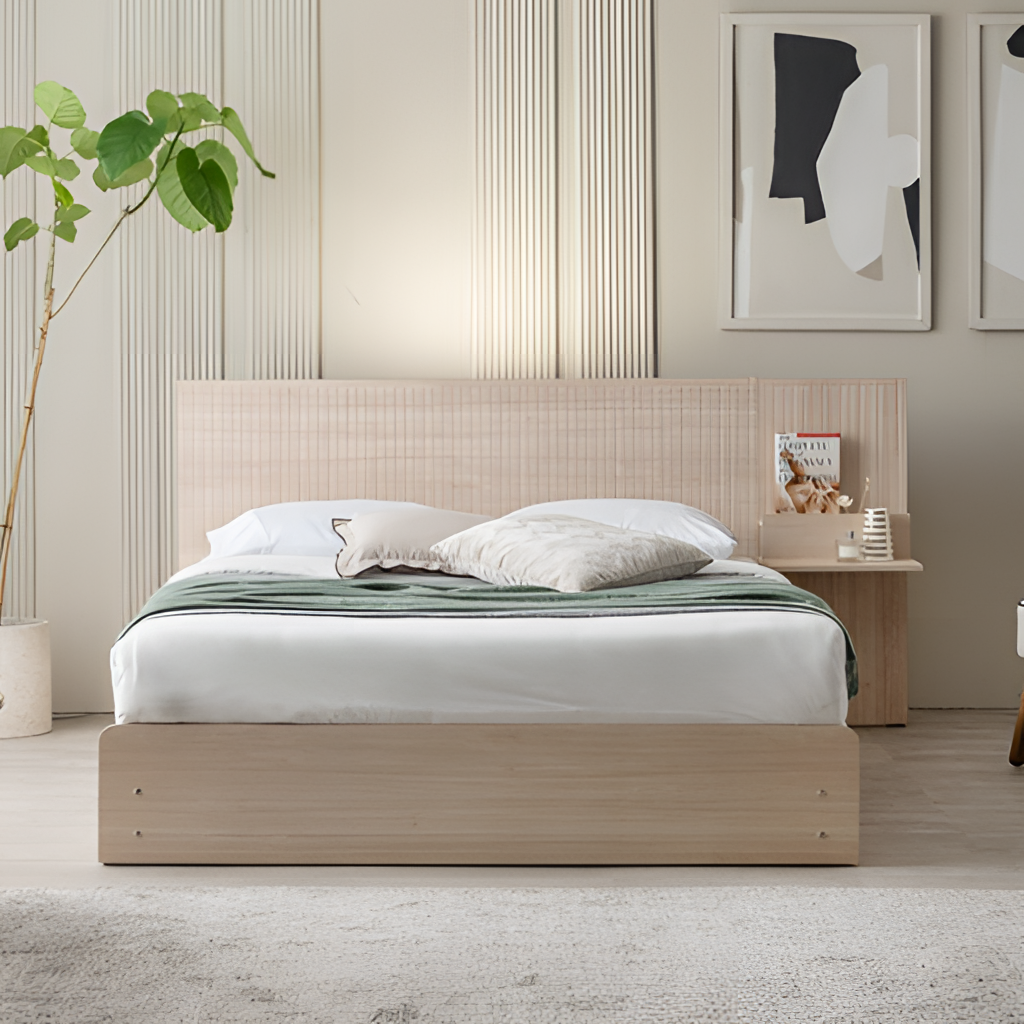
bedroom, light wood wood bed, contemporary, panel wallpaper, with vertical striped pattern, wood flooring, with plank pattern